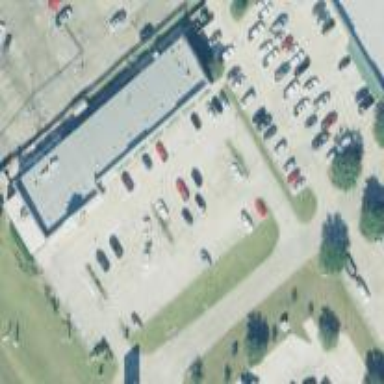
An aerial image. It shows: Retail building.